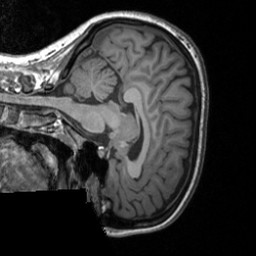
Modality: T1w
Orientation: sagittal
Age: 24
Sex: female
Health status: healthy
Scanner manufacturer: siemens
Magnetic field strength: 3 T
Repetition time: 1.9 s
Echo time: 0.00226 s